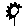
Label: flower